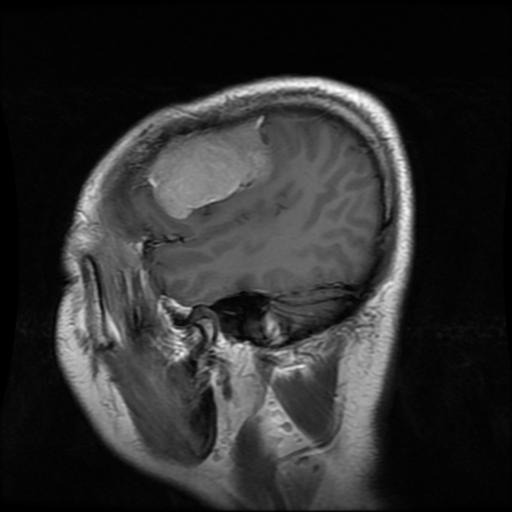
Label: meningioma